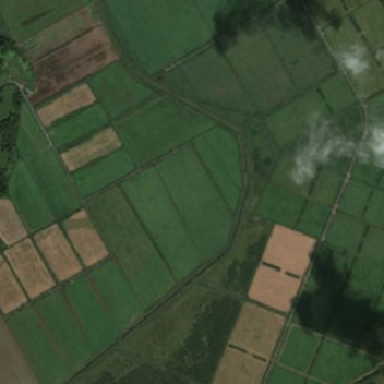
The huge farmland with many walks is green and green .